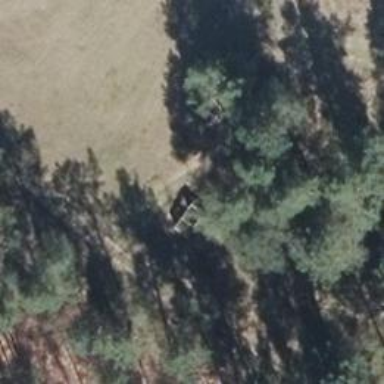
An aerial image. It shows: Shelter that serves as hunting stand.